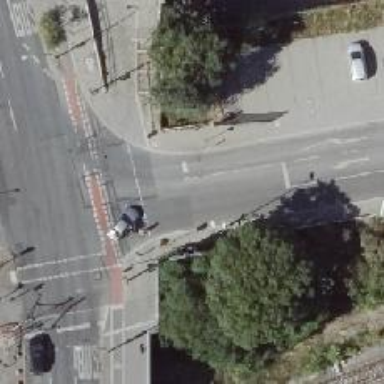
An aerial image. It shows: Road with traffic signals.